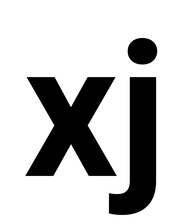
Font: Roboto_Bold